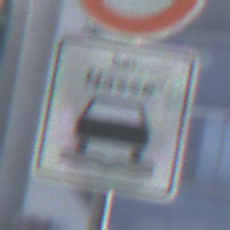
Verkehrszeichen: BeiNaesse
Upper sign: Geschwindigkeit120
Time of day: MorningAfternoon
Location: Outdoor (Urban)
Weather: PartlyCloudy
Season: NotSpecified
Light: Natural